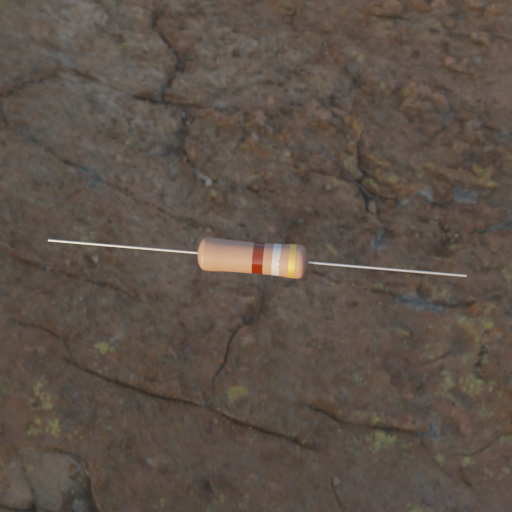
Resistor colour bands (in order): brown, silver, gold